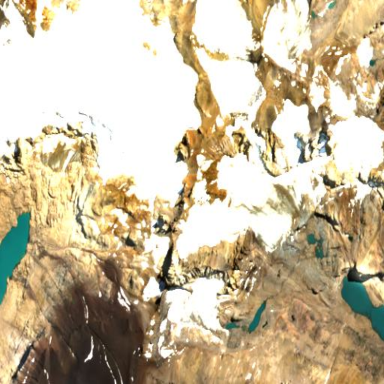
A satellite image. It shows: Majestic glacier in the distance.